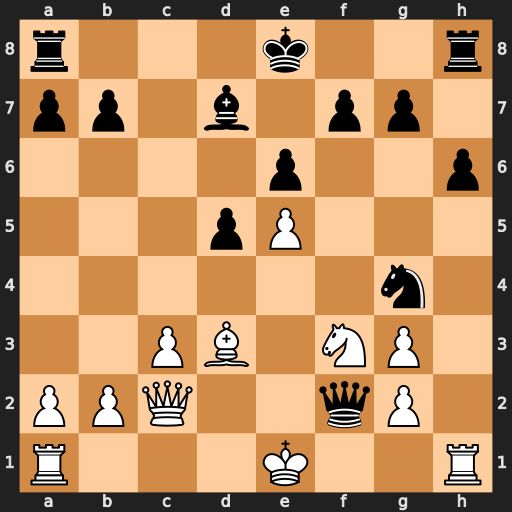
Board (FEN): r3k2r/pp1b1pp1/4p2p/3pP3/6n1/2PB1NP1/PPQ2qP1/R3K2R
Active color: w
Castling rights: KQkq
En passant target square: -
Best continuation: Qxf2 Nxf2 Kxf2